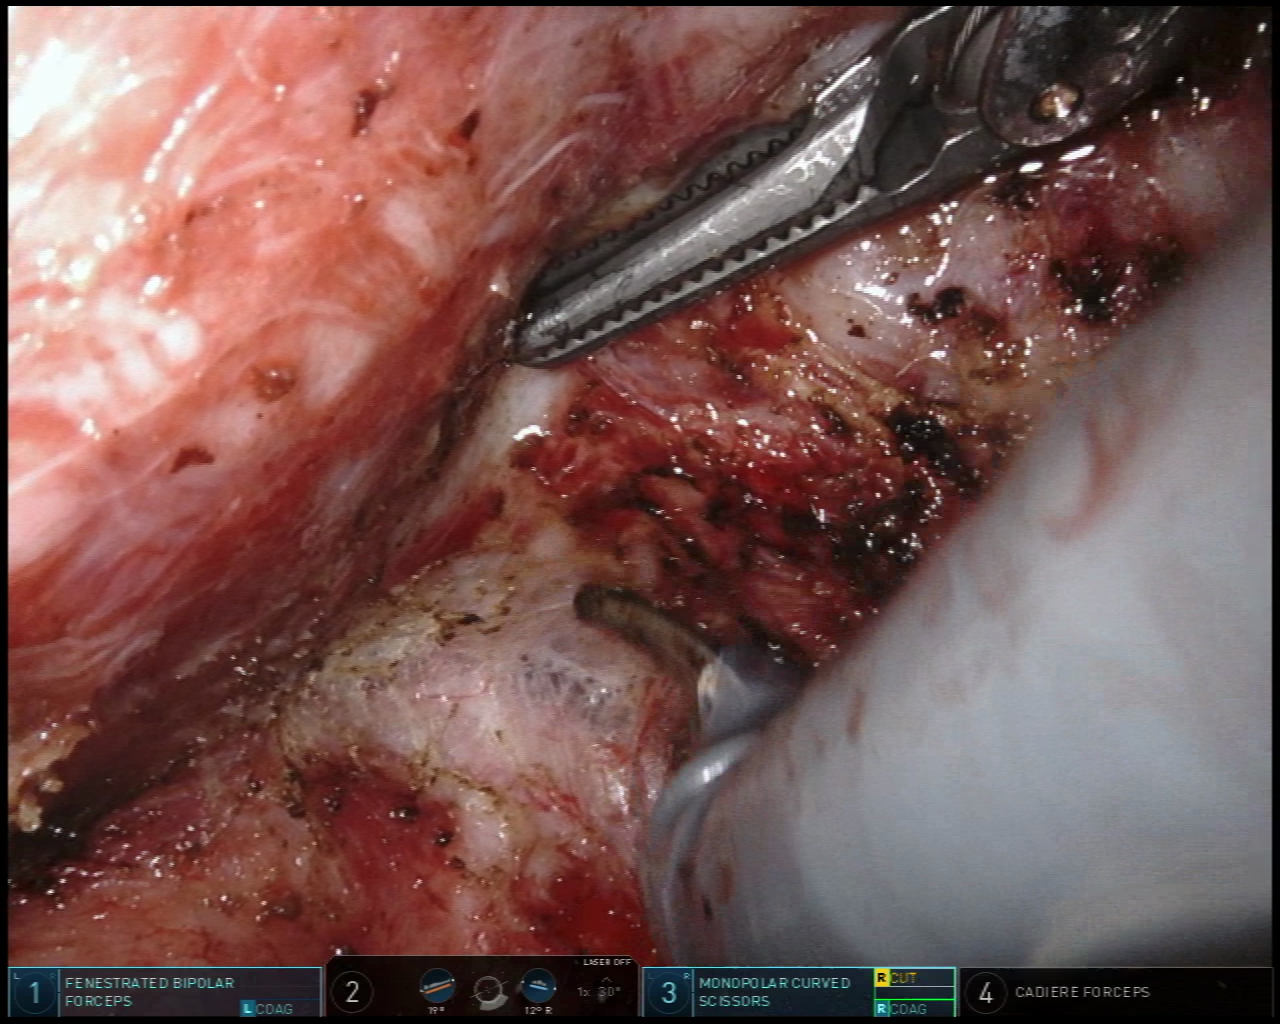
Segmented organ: vesicular_glands
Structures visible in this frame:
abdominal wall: no
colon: no
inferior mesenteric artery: no
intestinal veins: no
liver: no
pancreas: no
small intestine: no
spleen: no
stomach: no
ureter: no
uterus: no
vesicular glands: yes